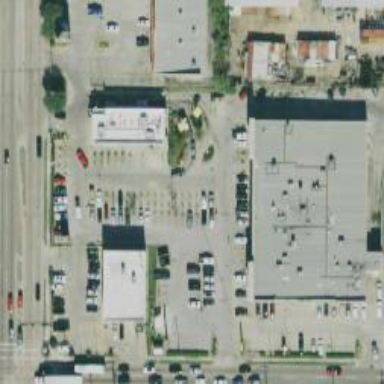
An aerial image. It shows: Parking space is available.